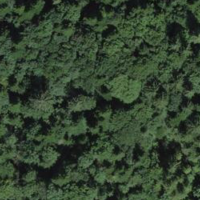
EUNIS habitat code: 44
Species observed at this site:
Polystichum aculeatum
Dioscorea communis